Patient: sex M, age 60
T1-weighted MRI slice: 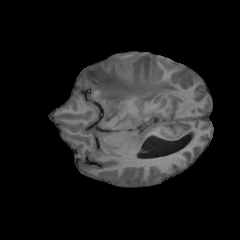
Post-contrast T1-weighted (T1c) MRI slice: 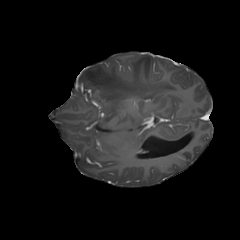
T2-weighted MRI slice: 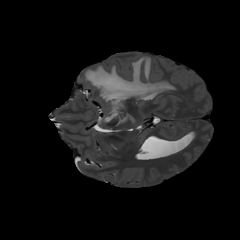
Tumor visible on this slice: yes
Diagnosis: Glioblastoma, IDH-wildtype
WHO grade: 4